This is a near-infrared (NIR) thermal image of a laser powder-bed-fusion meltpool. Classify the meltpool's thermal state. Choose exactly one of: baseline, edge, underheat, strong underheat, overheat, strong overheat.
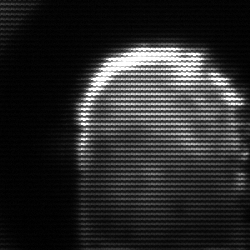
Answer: baseline